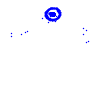
Particle: electron